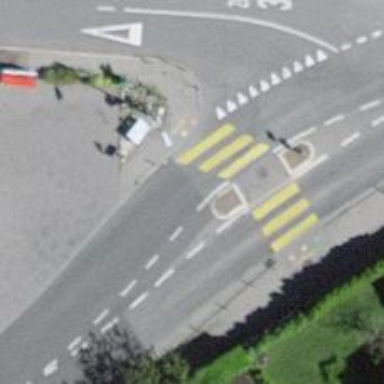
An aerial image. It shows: Bus stop along the road.